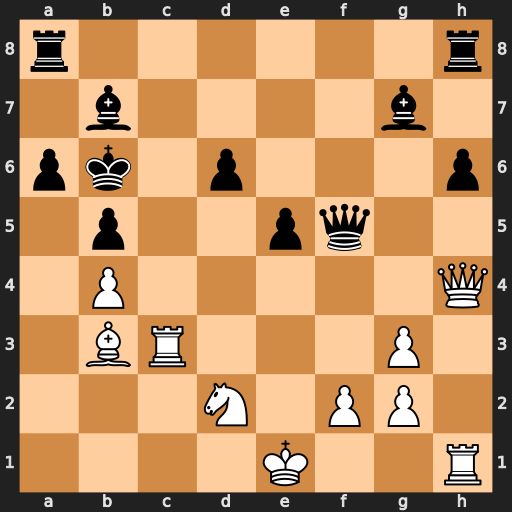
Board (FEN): r6r/1b4b1/pk1p3p/1p2pq2/1P5Q/1BR3P1/3N1PP1/4K2R
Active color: w
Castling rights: K
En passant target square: -
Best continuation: Qe7 Rhc8 Rxc8 Rxc8 Qxg7